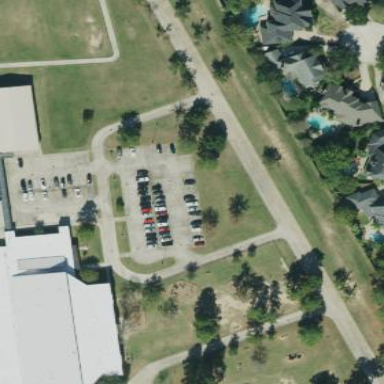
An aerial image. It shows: School.